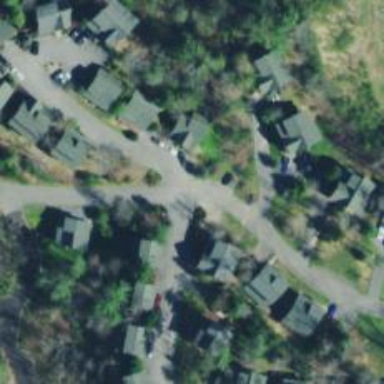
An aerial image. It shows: Residential road.